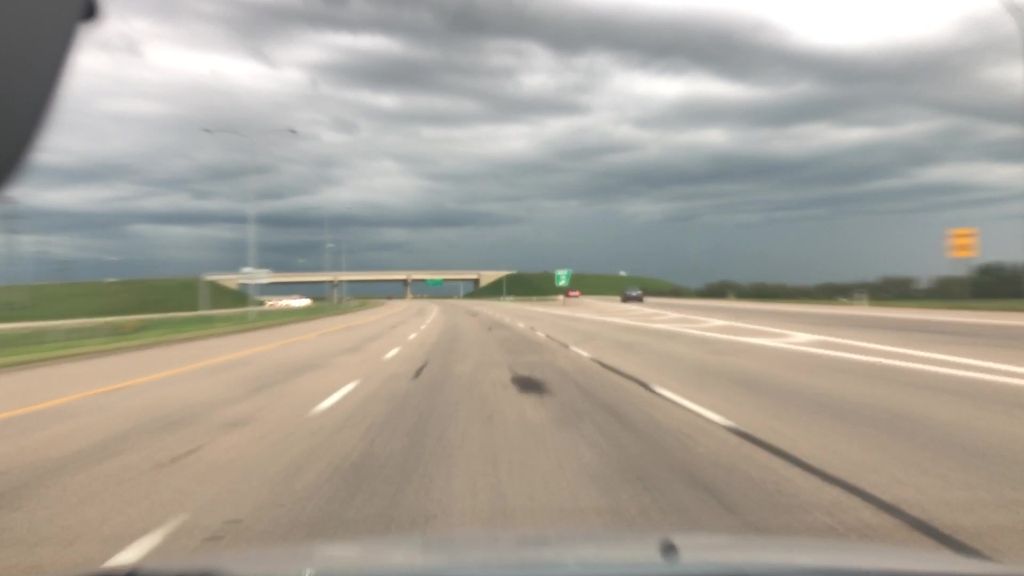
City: edmonton